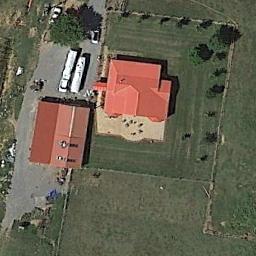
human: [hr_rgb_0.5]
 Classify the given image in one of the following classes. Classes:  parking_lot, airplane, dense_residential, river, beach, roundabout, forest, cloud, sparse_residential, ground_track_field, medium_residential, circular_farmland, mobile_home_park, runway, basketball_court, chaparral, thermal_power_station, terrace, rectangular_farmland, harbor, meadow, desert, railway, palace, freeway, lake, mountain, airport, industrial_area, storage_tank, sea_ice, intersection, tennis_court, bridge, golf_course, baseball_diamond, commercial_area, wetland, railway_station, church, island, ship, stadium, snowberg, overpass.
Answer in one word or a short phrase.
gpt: sparse_residential